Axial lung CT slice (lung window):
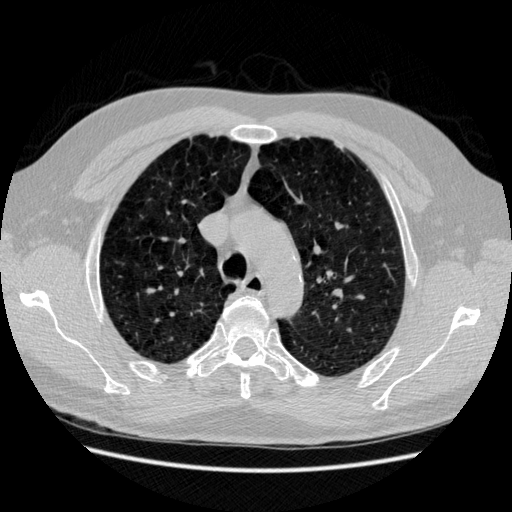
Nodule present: no